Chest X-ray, PA view. Patient: 72 years old, sex F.
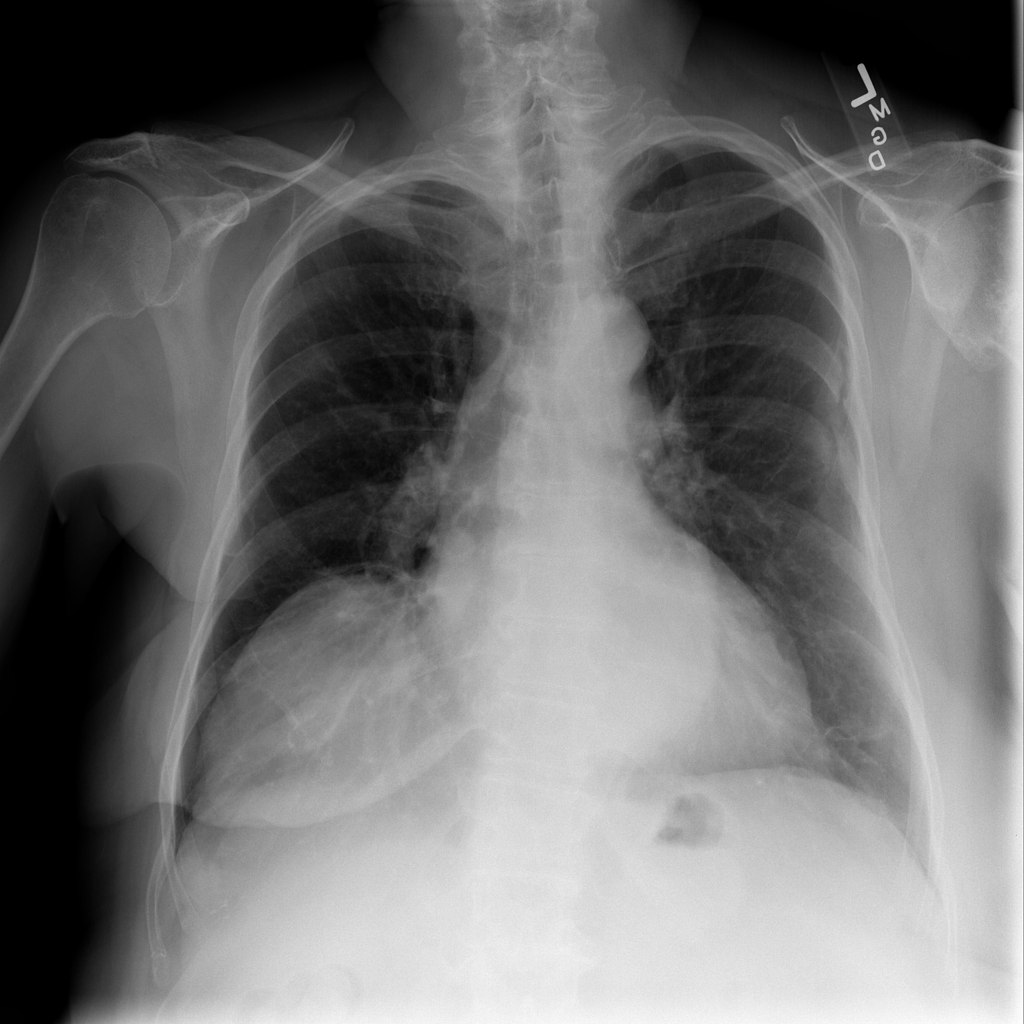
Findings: Atelectasis, Cardiomegaly, Fibrosis